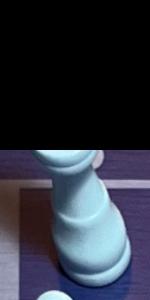
Label: King_White